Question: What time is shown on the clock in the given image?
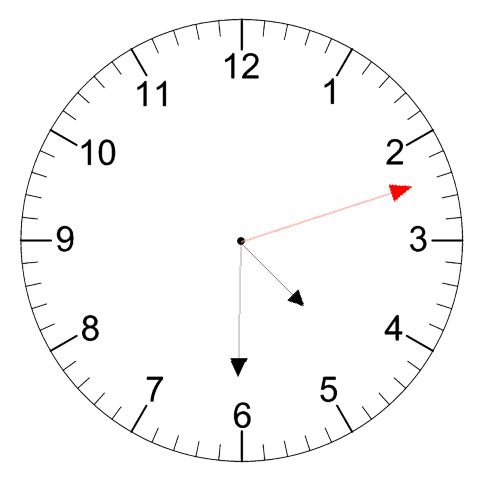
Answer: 04:30:12